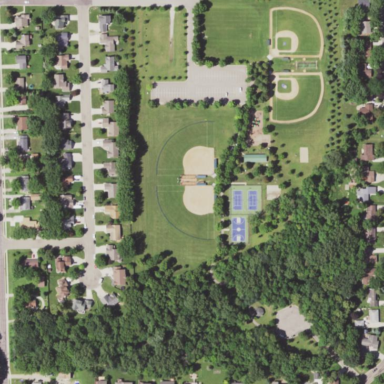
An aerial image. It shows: Recreational ground in the park area.